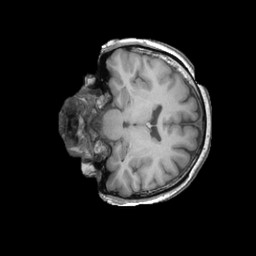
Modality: T1w
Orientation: coronal
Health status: ill
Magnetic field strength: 3 T